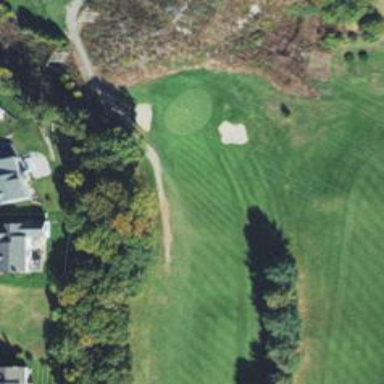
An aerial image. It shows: Footway that serves as golf path.